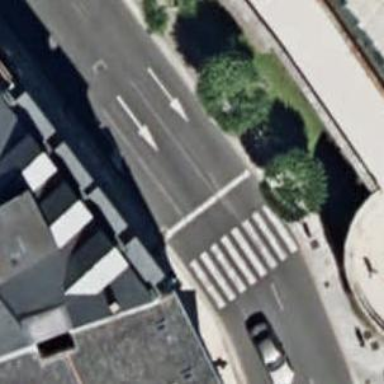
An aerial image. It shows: Crossing with traffic signals.